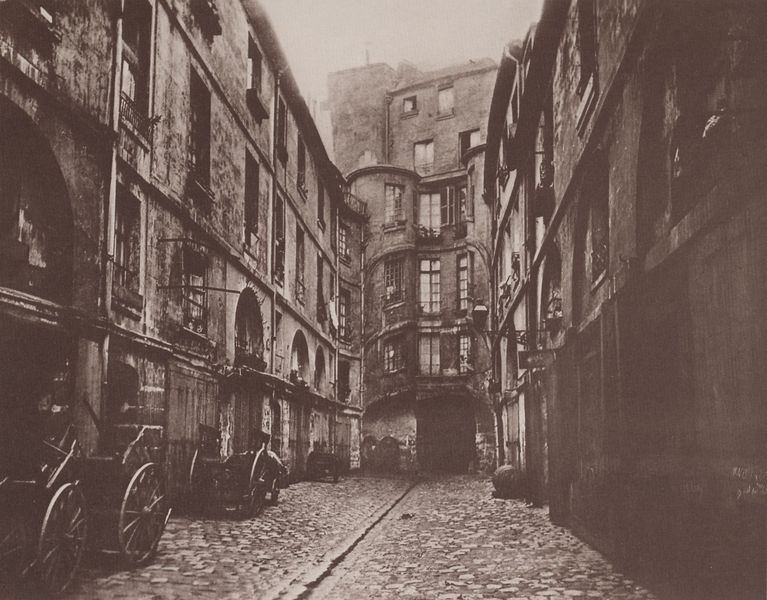
Titel: Alte Häuser, alte Straßen, pittoreske Ansichten, Cour du Dragon
Künstler: Jean Eugène Auguste Atget
Schlagwörter: weiß, fenster, grau, schwarz, straße, tür, dach, haus, weg, alt, häuser, karren, räder, bogen, pflaster, türen, rad, wagen, tor, foto, fotografie, photographie, bögen, bürgersteig, pflastersteine, photo